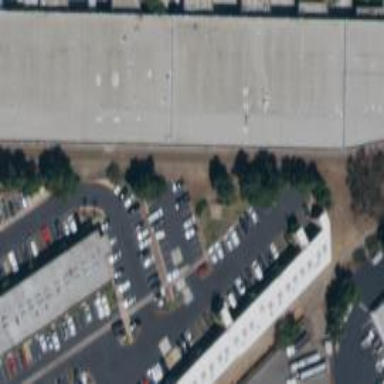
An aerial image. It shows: Industrial building.